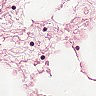
Metastatic tissue present: no